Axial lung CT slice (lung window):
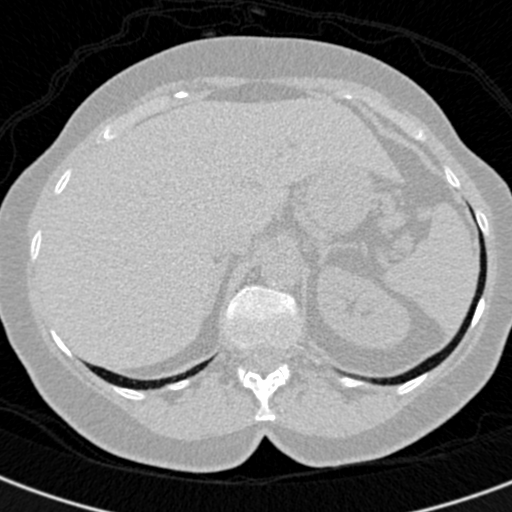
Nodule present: no